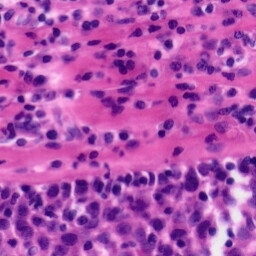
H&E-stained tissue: Tonsil